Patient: sex M, age 30
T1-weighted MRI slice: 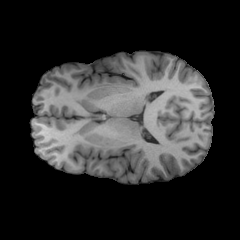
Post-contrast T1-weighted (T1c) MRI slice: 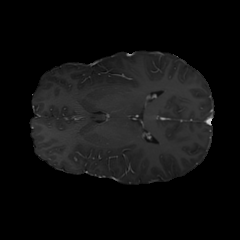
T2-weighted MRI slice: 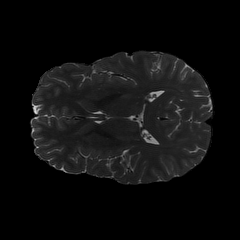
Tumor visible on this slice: no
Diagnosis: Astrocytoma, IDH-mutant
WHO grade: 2